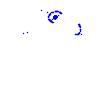
Particle: kaon